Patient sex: M
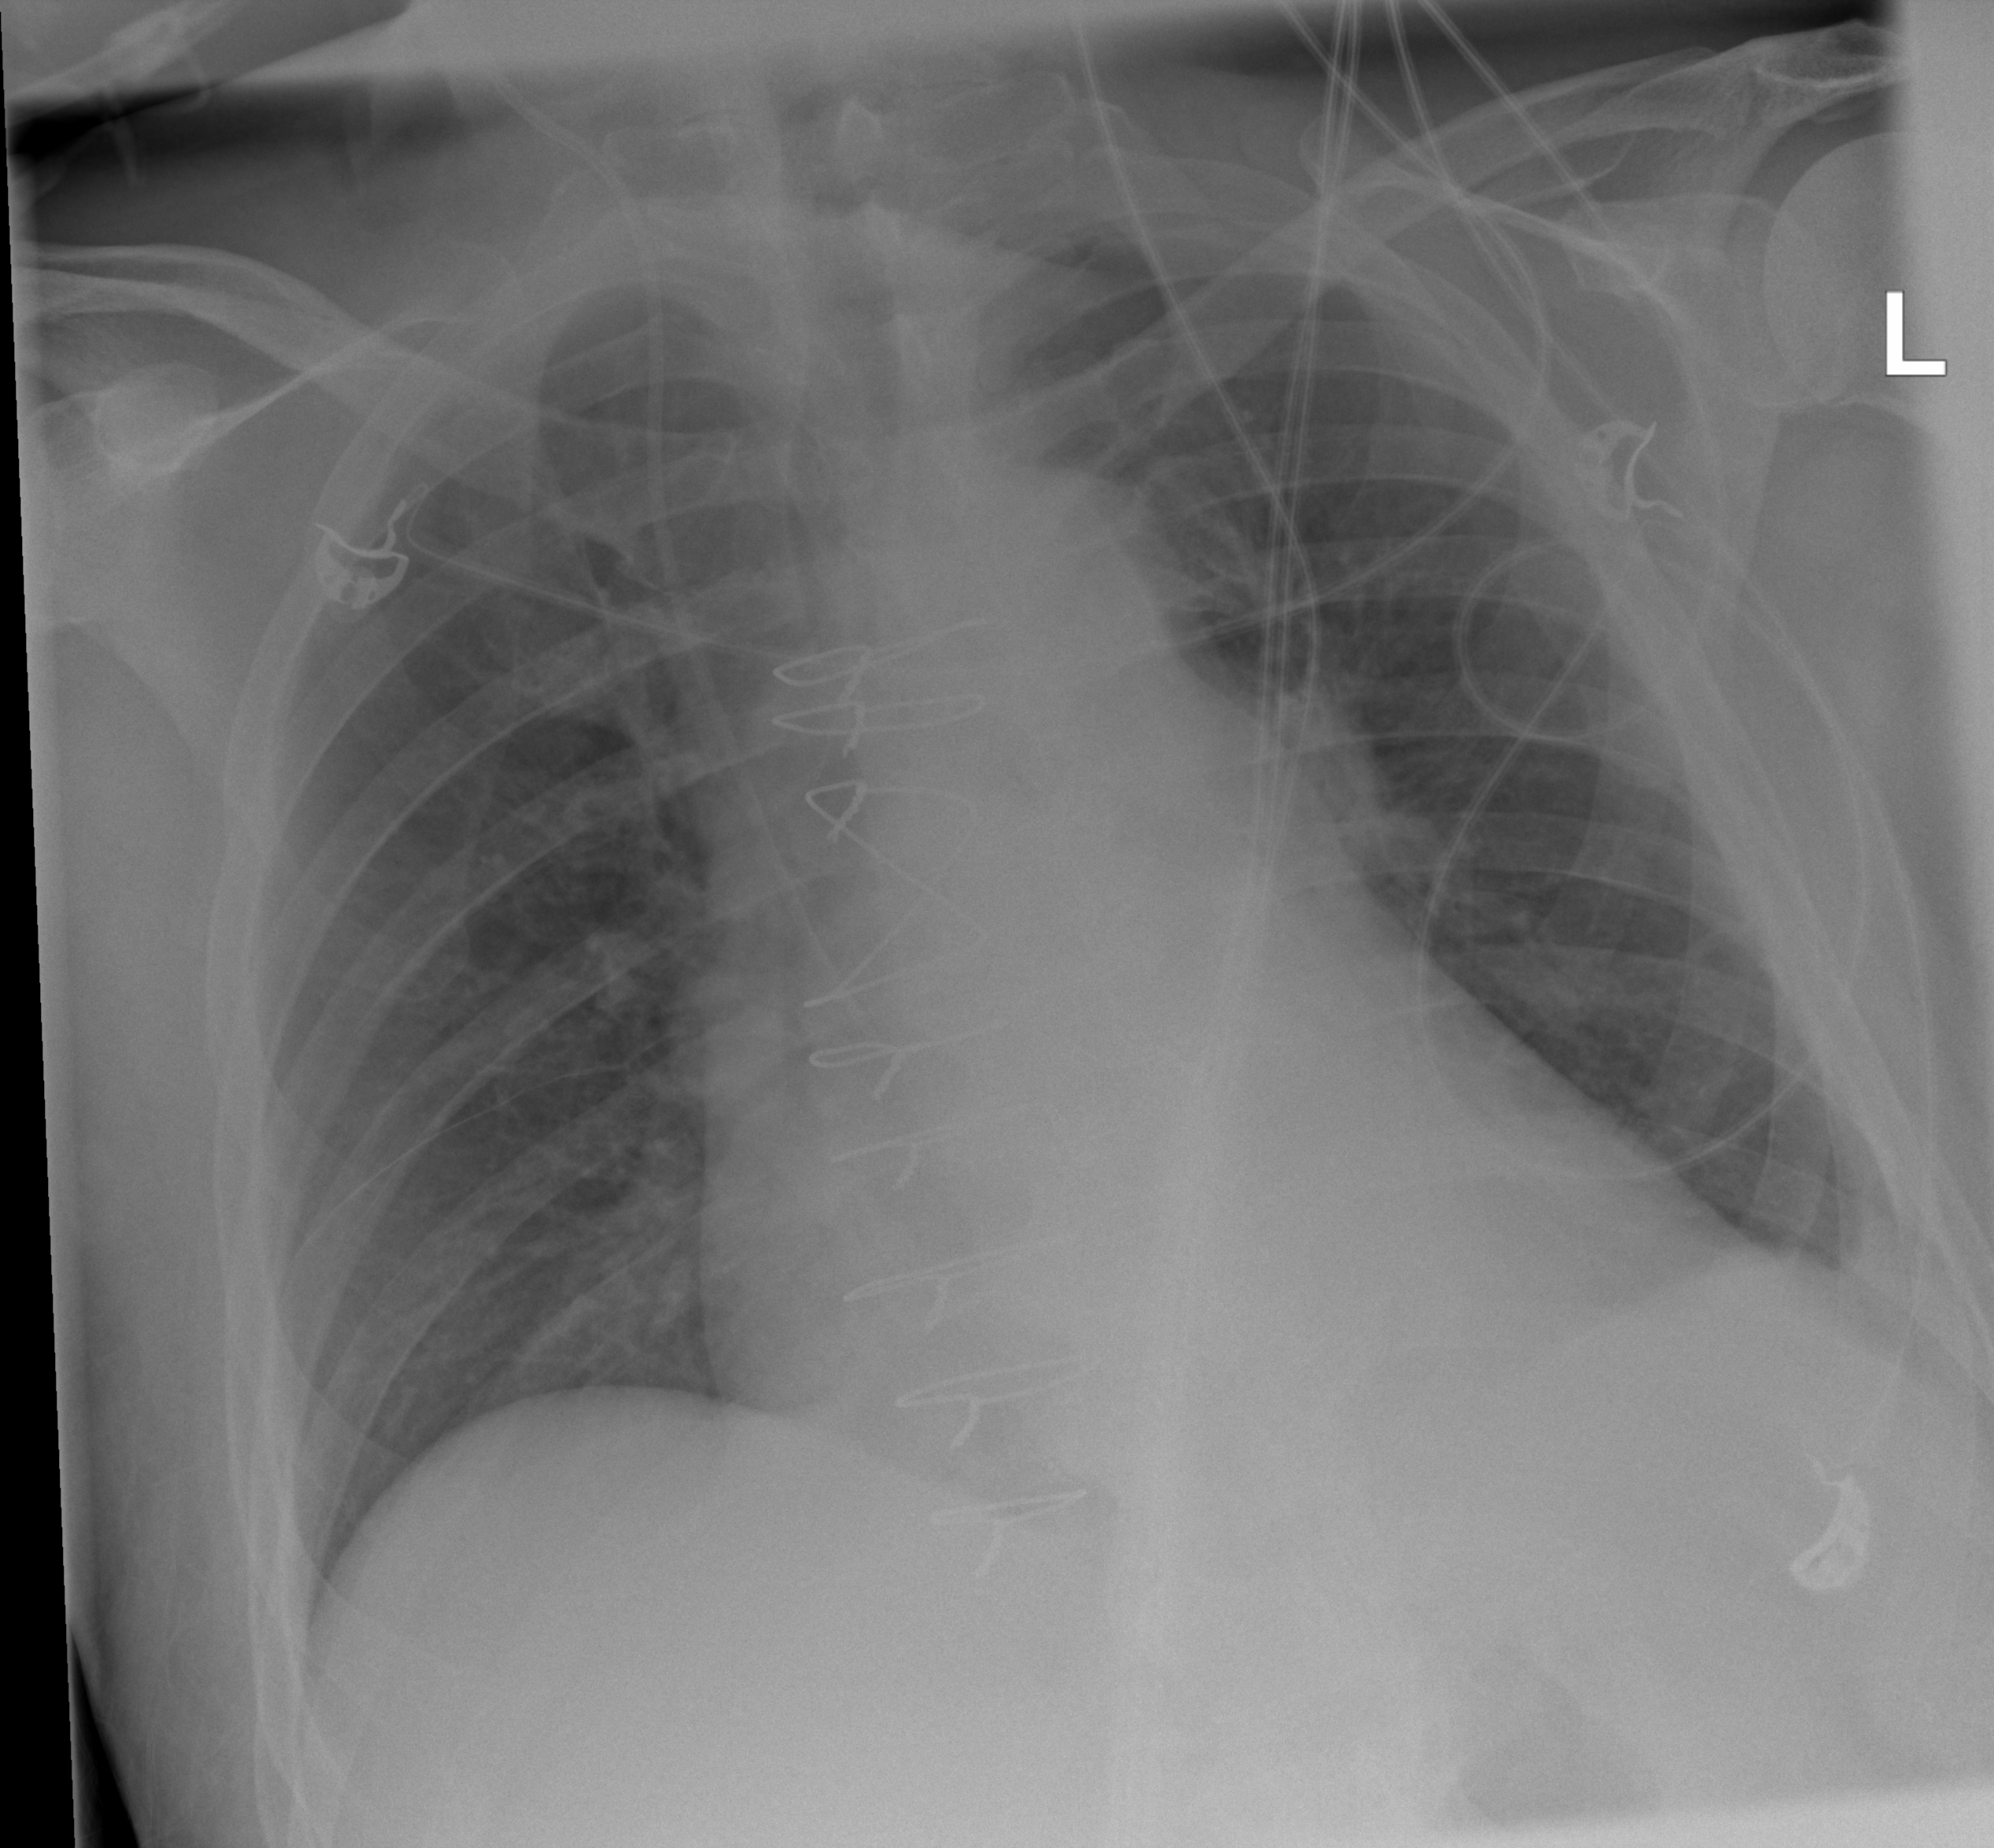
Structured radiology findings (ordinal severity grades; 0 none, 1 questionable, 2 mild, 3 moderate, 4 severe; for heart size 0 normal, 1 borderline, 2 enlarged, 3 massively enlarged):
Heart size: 2
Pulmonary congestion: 0
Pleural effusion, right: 0
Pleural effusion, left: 2
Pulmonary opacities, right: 0
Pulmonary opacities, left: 0
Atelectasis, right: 0
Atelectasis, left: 2